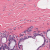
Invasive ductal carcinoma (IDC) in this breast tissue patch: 0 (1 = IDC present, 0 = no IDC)